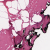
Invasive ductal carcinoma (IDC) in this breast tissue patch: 0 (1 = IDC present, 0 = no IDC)